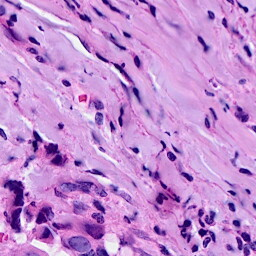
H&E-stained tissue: Breast